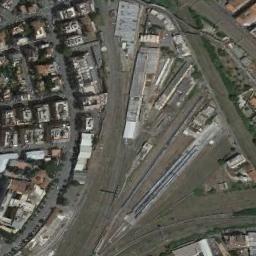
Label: railway_station